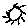
Label: sun